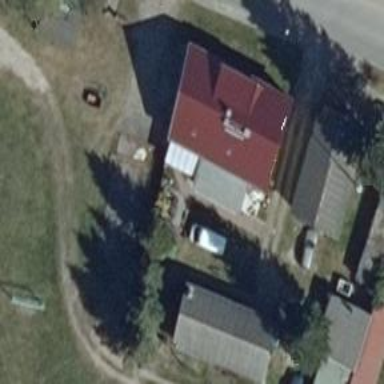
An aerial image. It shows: Gabled roof on residential building.